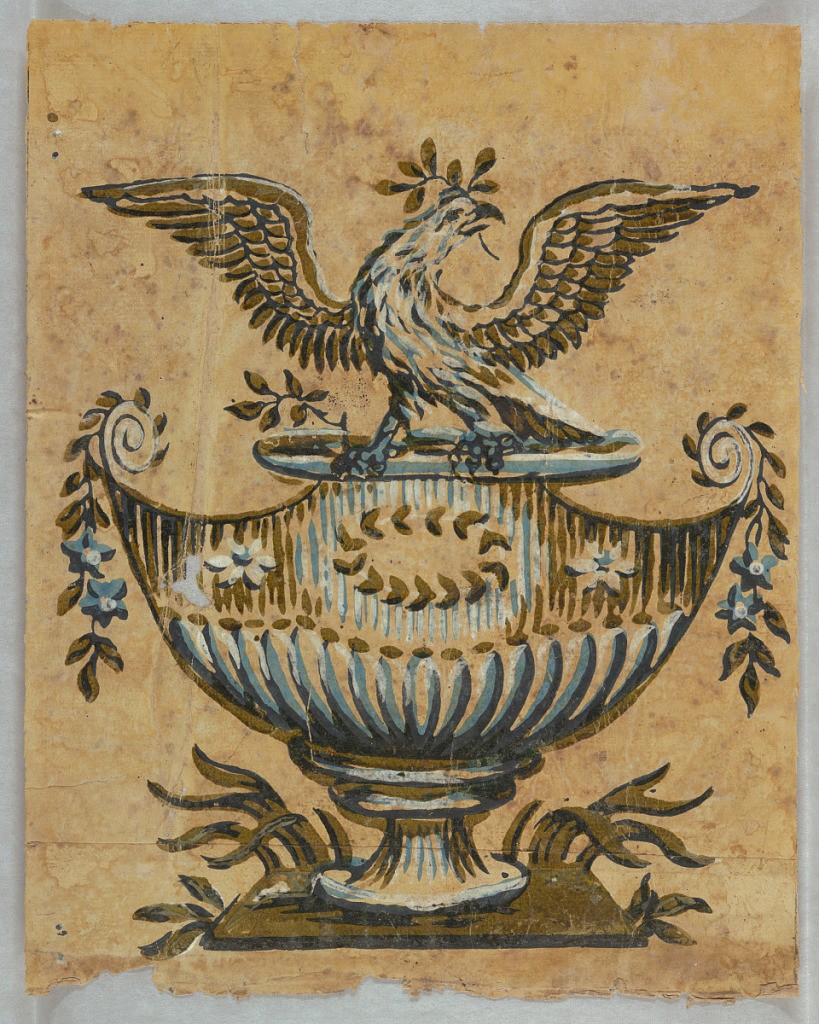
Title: Bandbox
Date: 1800–1810
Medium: Block printed in oil colors on handmade paper
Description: Vertical rectangle in blue, black and green, on neutral yellow field. An eagle with outstretched wings, perched upon an urn decked with flowers, holds an olive branch in his beak.